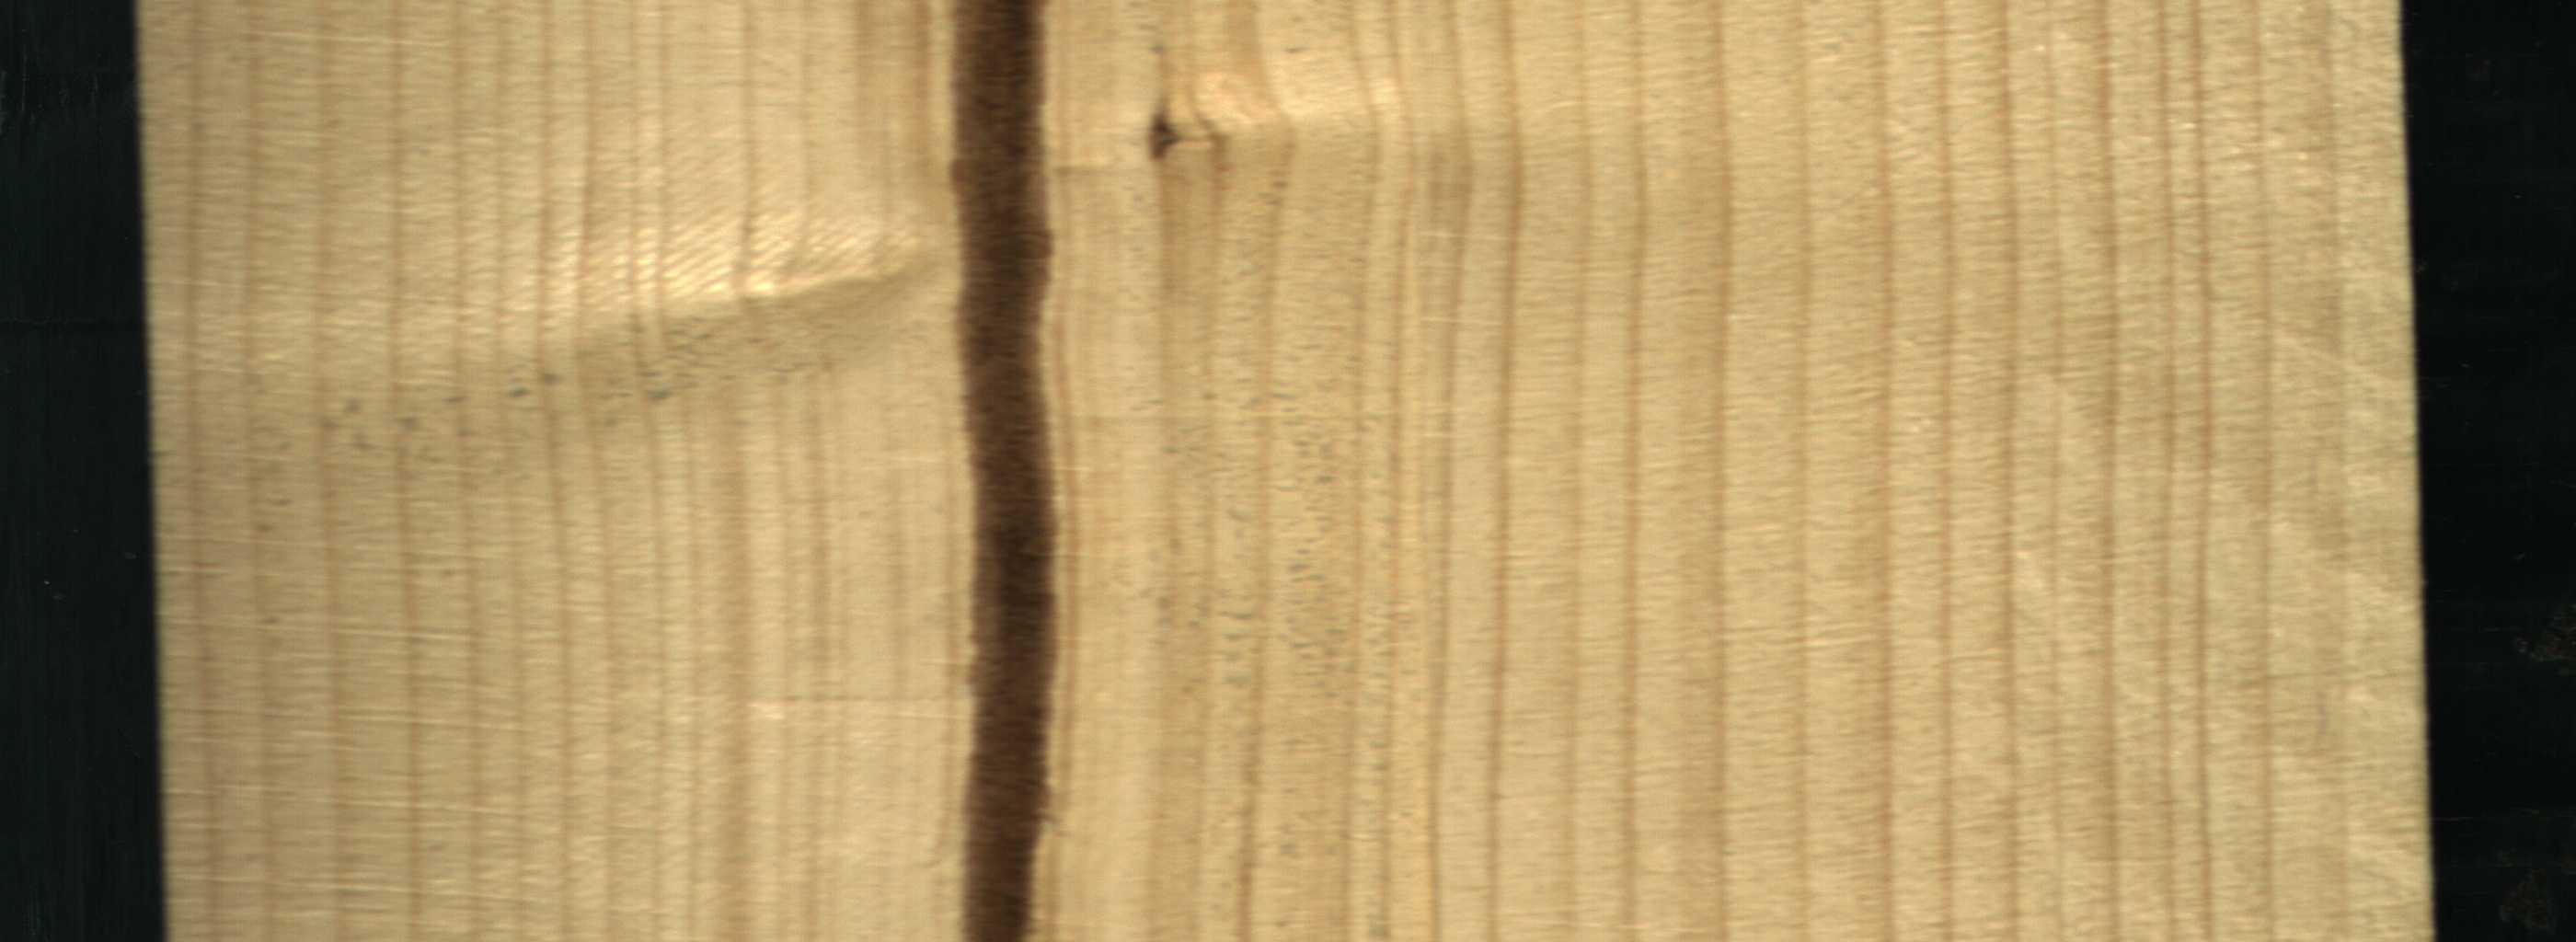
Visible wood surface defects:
Marrow
Live_Knot